Question: I need to add additional 'UIWindow' to my App. This 'UIWindow' should always be positioned in the bottom right corner of the screen despite device's orientation, here's the sketch:

I've tried to subclass UIWindow like this to be able to set the size and the margins of window:
'''
@interface MyWindow : UIWindow
@property (nonatomic) CGSize size;
@property (nonatomic) CGFloat margin;
@end
@implementation MyWindow
- (id)initWithSize:(CGSize)size andMargin:(CGFloat)margin {
self.size = size;
self.margin = margin;
return [self initWithFrame:[self calculateFrame]];
}
- (CGRect)calculateFrame {
return CGRectMake([[UIScreen mainScreen] bounds].size.width-self.size.width-self.margin, [[UIScreen mainScreen] bounds].size.height-self.size.height-self.margin, self.size.width, self.size.height);
}
- (id)initWithFrame:(CGRect)frame {
self = [super initWithFrame:frame];
if (self) {
// Initialization code
[self assignObservers];
}
return self;
}
-(void)assignObservers {
[[NSNotificationCenter defaultCenter] addObserver:self
selector:@selector(statusBarDidChangeFrame:)
name:UIDeviceOrientationDidChangeNotification
object:nil];
}
- (void)statusBarDidChangeFrame:(NSNotification *)notification {
[self setFrame:[self calculateFrame]];
}
@end
'''
Everything is great on startup! No matter what orientation is on initial start new 'UIWindow' position is correct. But when I rotate device - my window goes crazy, it jumps to unexpected positions and I can't figure out why.
Please help!
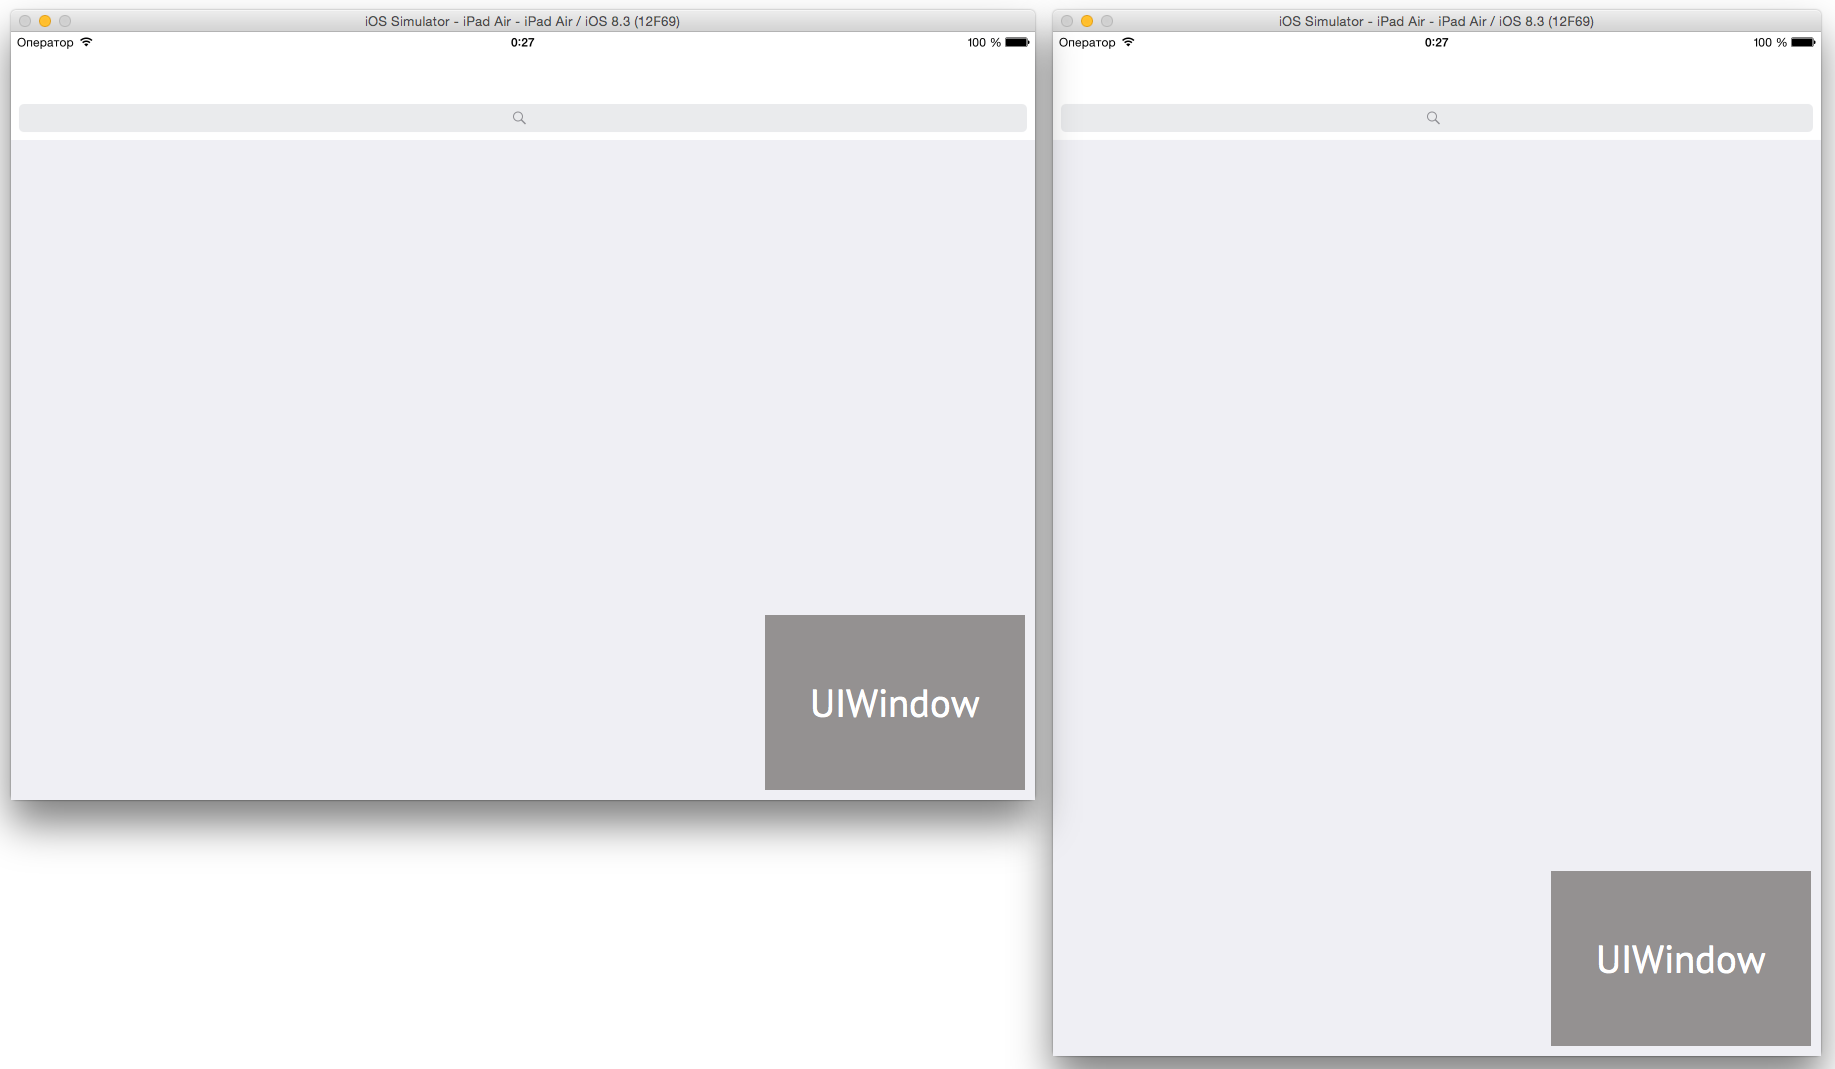
Answer: Everything works fine if:
'''
dispatch_async(dispatch_get_main_queue(), ^{
[self setFrame:[self calculateFrame]];
});
'''
So full working code looks like this:
'''
@interface MyWindow : UIWindow
@property (nonatomic) CGSize size;
@property (nonatomic) CGFloat margin;
@end
@implementation MyWindow
- (id)initWithSize:(CGSize)size andMargin:(CGFloat)margin {
self.size = size;
self.margin = margin;
return [self initWithFrame:[self calculateFrame]];
}
- (CGRect)calculateFrame {
return CGRectMake([[UIScreen mainScreen] bounds].size.width-self.size.width-self.margin, [[UIScreen mainScreen] bounds].size.height-self.size.height-self.margin, self.size.width, self.size.height);
}
- (id)initWithFrame:(CGRect)frame {
self = [super initWithFrame:frame];
if (self) {
// Initialization code
[self assignObservers];
}
return self;
}
-(void)assignObservers {
[[NSNotificationCenter defaultCenter] addObserver:self
selector:@selector(statusBarDidChangeFrame:)
name:UIApplicationDidChangeStatusBarOrientationNotification
object:nil];
}
- (void)statusBarDidChangeFrame:(NSNotification *)notification {
dispatch_async(dispatch_get_main_queue(), ^{
[self setFrame:[self calculateFrame]];
});
}
@end
'''
Many thanks to Cocoa-Chat and max.lunin :)